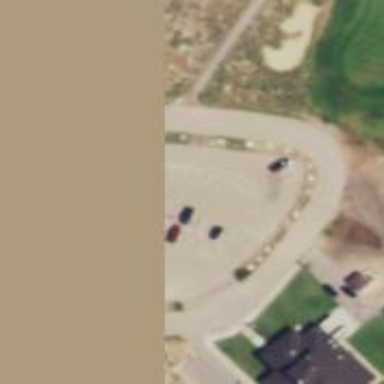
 place for golfing and leisure activities."